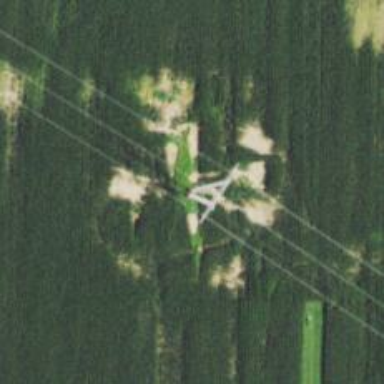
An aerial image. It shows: Lattice structure tower used for power distribution.